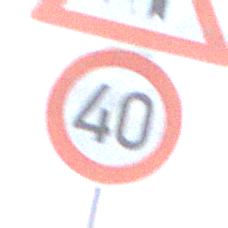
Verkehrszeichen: Geschwindigkeit40
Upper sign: KurveLinks
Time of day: MorningAfternoon
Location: Outdoor (Suburban)
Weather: PartlyCloudy
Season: NotSpecified
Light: Natural